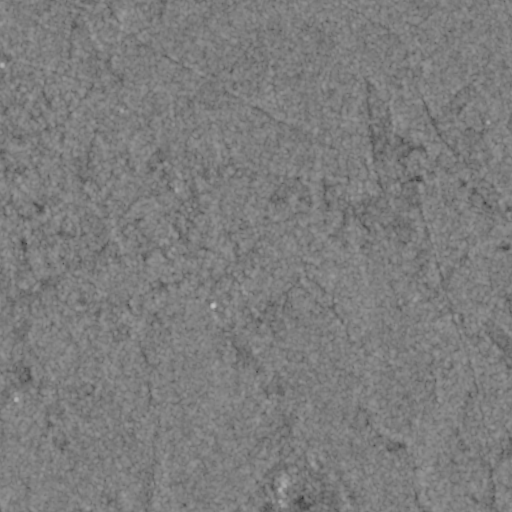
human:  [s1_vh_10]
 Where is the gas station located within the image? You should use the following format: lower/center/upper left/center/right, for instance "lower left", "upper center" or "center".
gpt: The gas station is located in the center left of the image.
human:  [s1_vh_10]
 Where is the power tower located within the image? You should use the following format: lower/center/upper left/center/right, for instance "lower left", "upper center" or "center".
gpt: The power tower is located in the upper left of the image.
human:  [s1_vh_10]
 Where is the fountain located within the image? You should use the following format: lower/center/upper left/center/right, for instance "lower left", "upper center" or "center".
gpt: The fountain is located in the center left of the image.
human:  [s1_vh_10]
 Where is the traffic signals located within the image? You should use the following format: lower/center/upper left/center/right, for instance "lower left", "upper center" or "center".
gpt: The traffic signals is located in the center left of the image.
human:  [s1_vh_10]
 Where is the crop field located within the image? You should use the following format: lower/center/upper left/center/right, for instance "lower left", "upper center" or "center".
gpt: There is no crop field in the image.

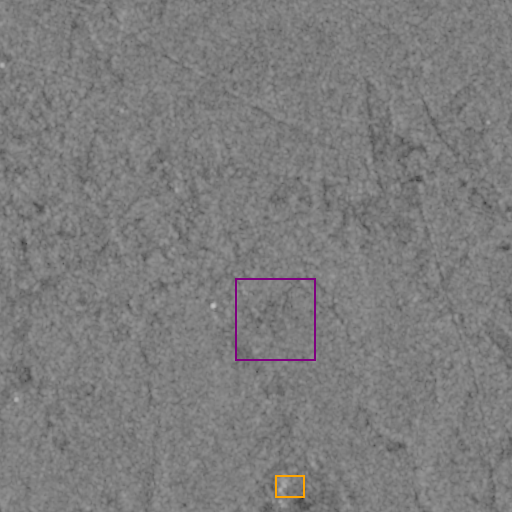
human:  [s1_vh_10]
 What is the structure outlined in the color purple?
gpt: The structure outlined in purple is a park.
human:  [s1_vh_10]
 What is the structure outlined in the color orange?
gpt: The structure outlined in orange is a building.
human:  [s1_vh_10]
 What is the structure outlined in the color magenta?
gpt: There is no magenta outline.